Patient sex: F
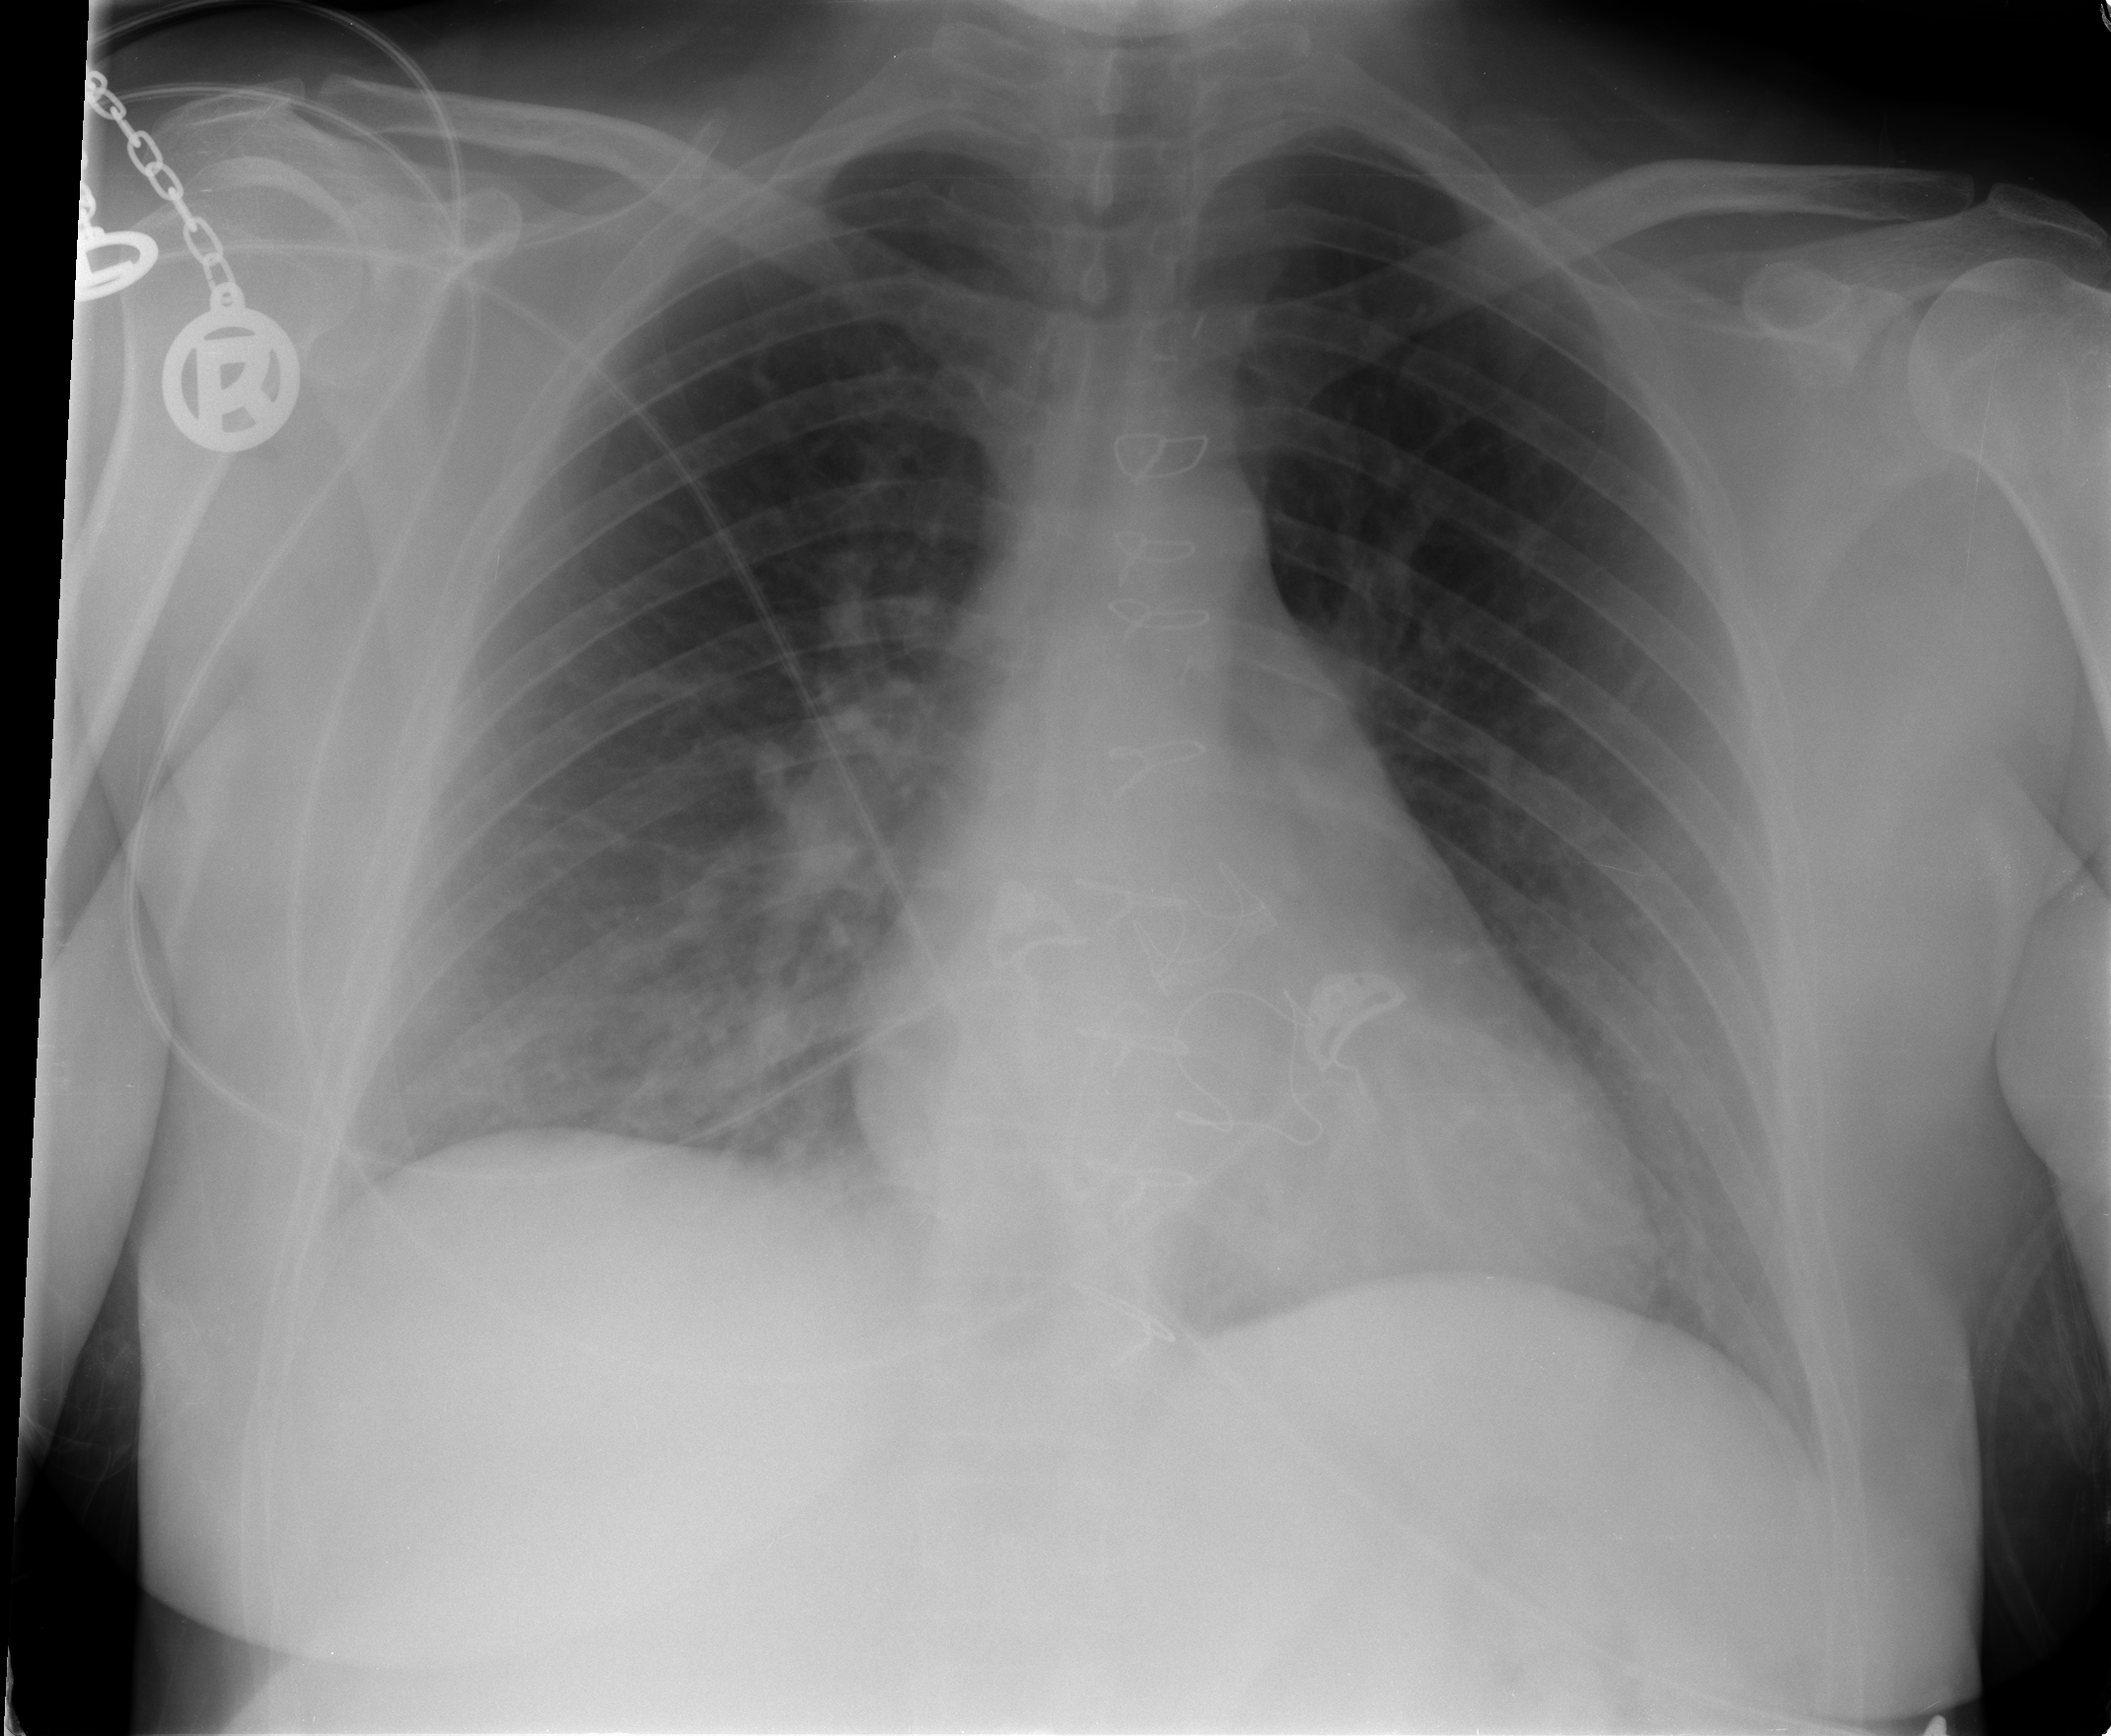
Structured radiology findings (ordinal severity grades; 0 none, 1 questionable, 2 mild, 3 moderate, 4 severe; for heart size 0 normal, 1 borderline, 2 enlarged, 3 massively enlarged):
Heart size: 0
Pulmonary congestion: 0
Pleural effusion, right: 0
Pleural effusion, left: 0
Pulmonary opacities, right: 1
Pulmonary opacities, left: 0
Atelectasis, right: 0
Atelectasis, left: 0